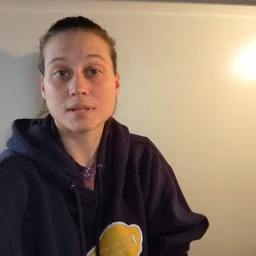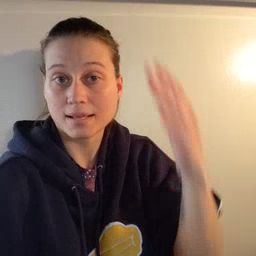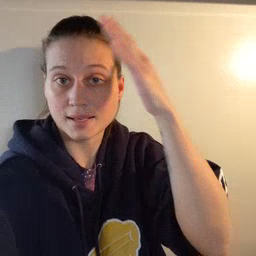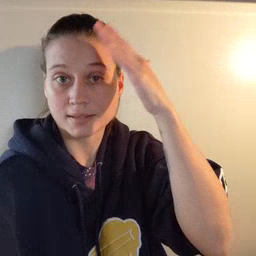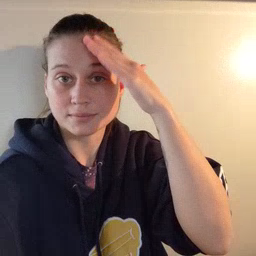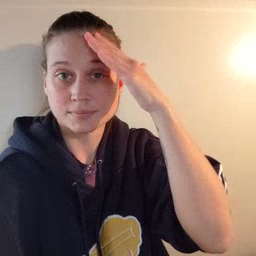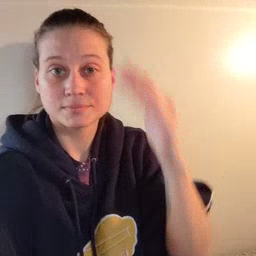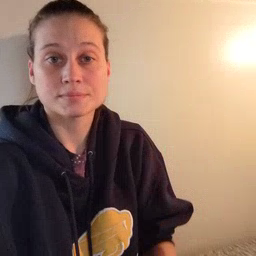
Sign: hat